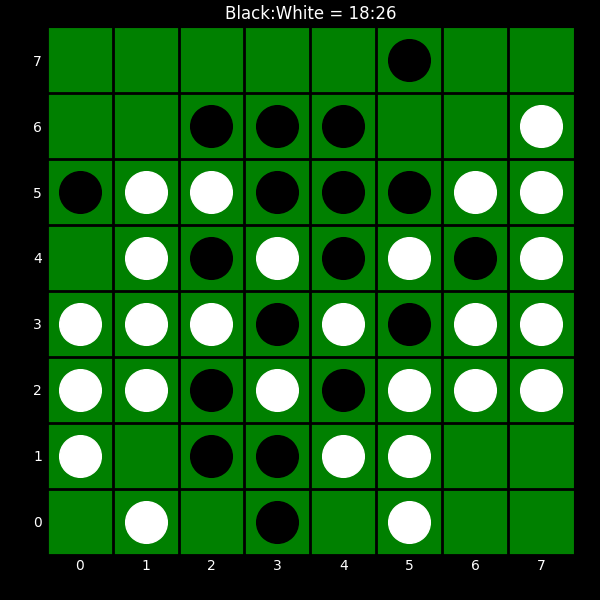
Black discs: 18
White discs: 26